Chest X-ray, PA view. Patient: 45 years old, sex M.
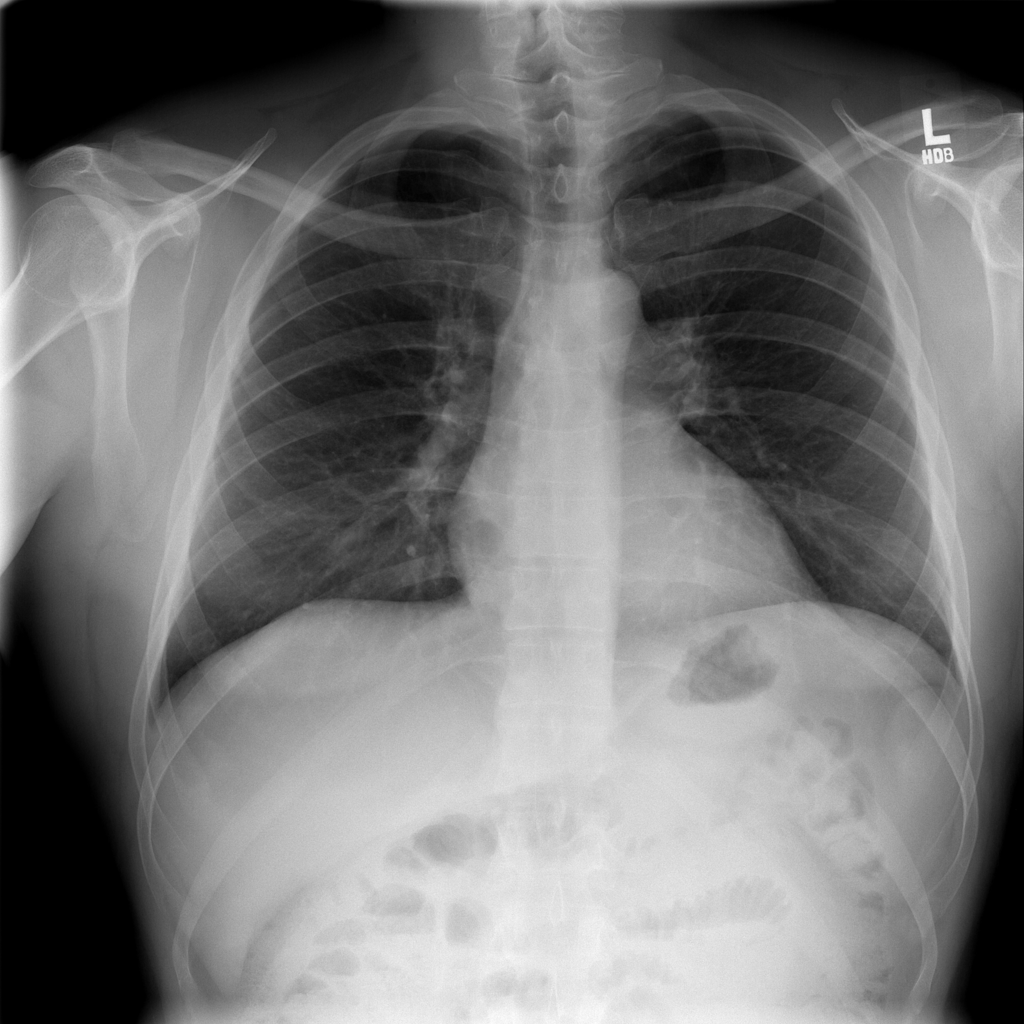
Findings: No Finding